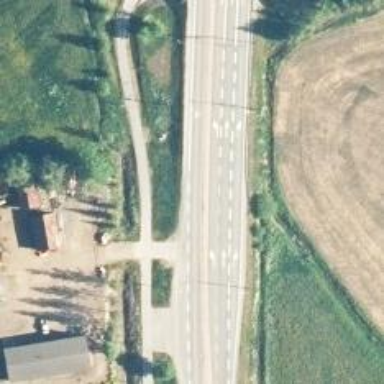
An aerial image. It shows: Primary road with asphalt surface.